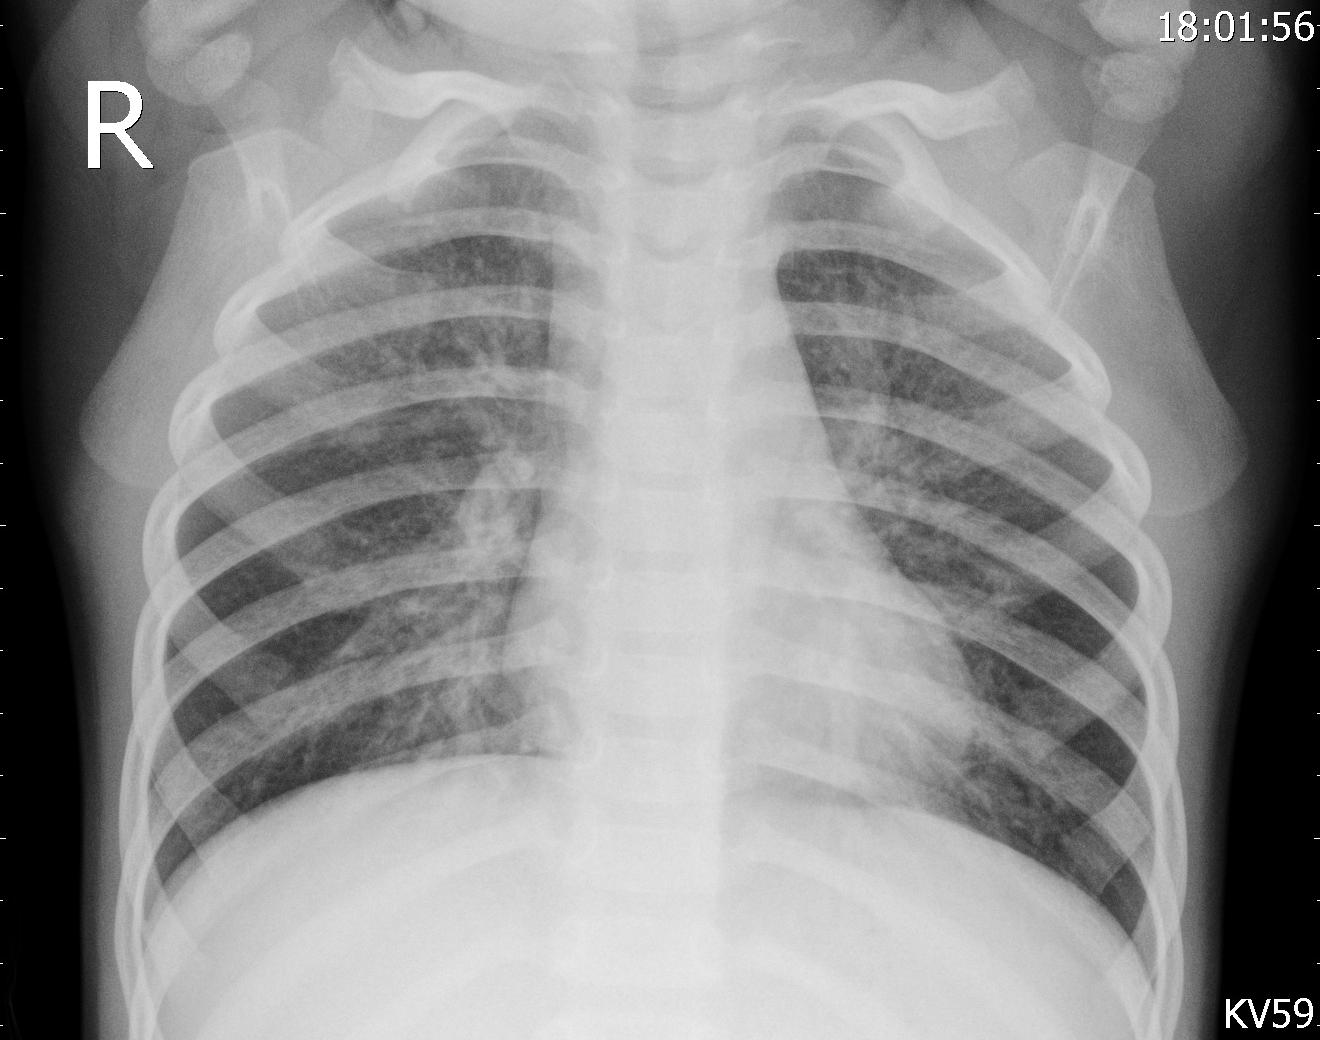
Diagnosis: PNEUMONIA